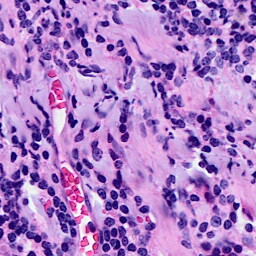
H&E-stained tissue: Breast